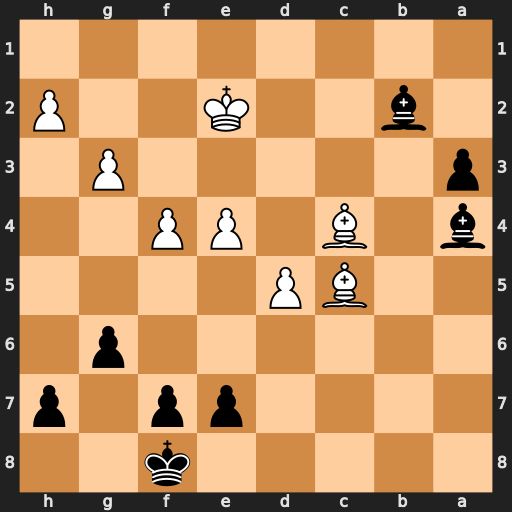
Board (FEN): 5k2/4pp1p/6p1/2BP4/b1B1PP2/p5P1/1b2K2P/8
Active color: b
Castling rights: -
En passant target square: -
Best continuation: Bb5 Bxb5 a2